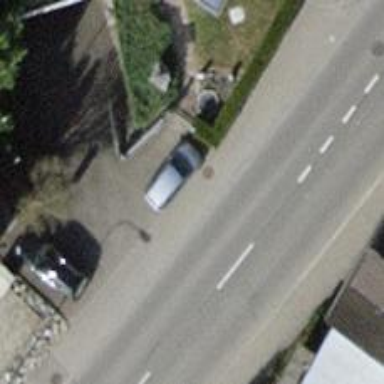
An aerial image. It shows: Asphalt sidewalk along the footway.